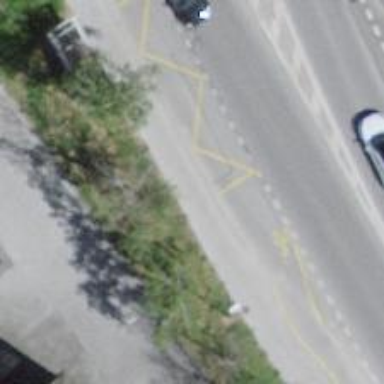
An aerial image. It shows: Bus stop with sheltered platform for public transport.